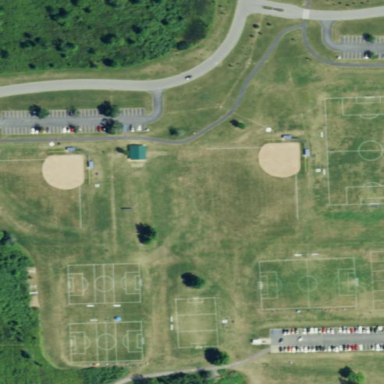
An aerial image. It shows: Baseball pitch for leisure and sports activities.